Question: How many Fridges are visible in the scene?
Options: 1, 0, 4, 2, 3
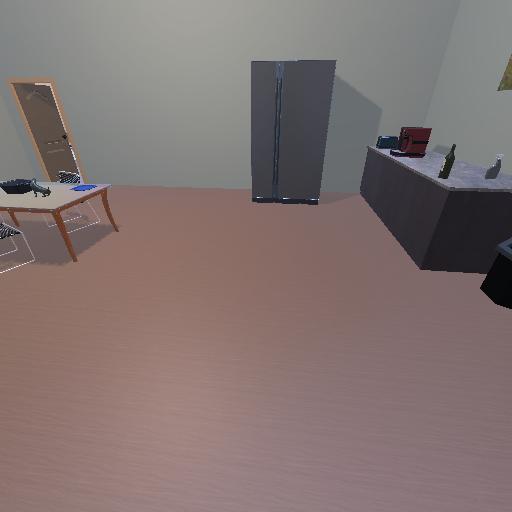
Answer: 1